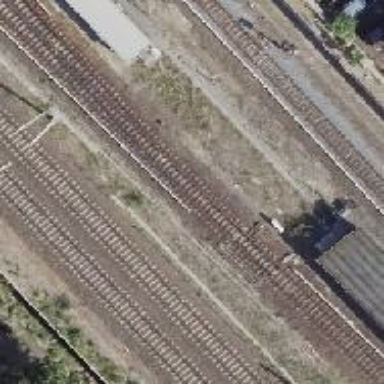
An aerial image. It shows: Railway signal.